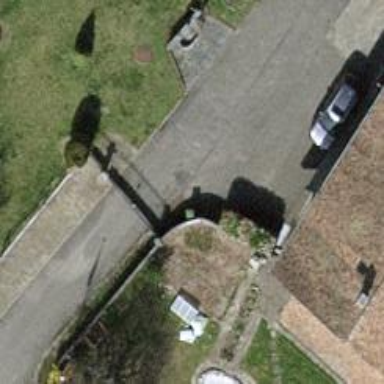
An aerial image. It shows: Gate.